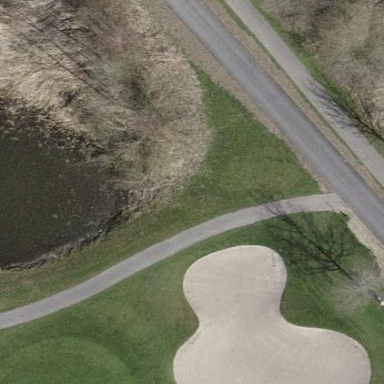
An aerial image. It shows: Bunker on golf course.